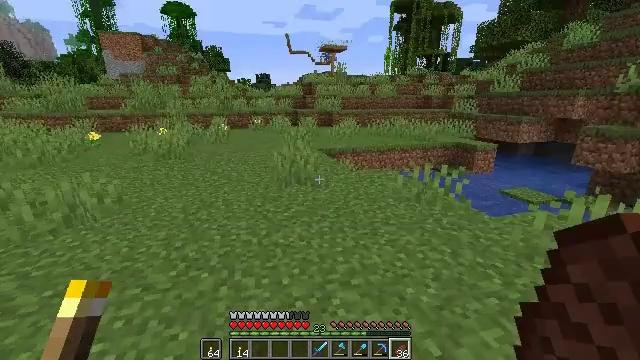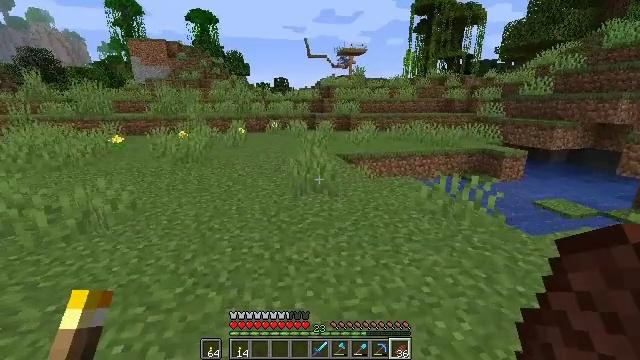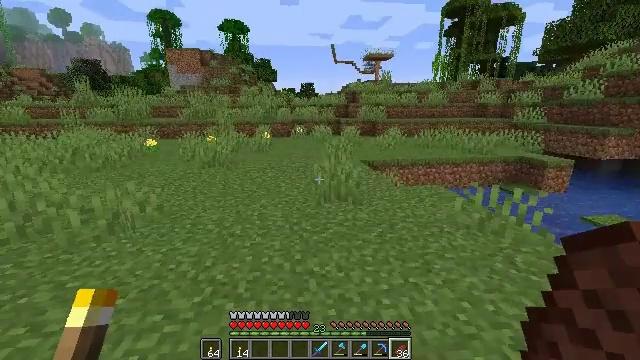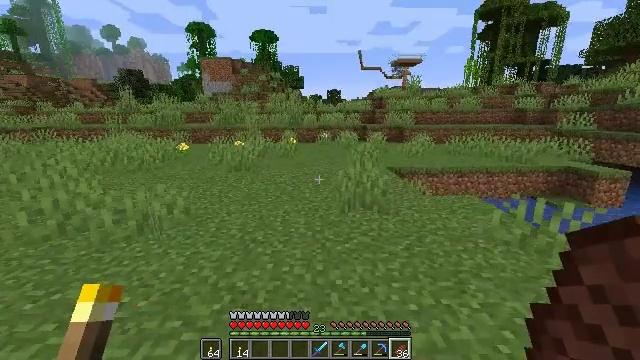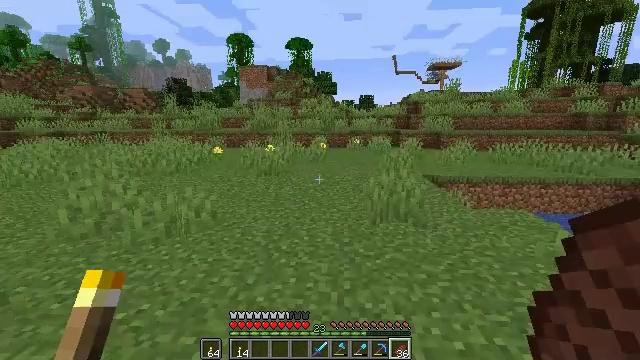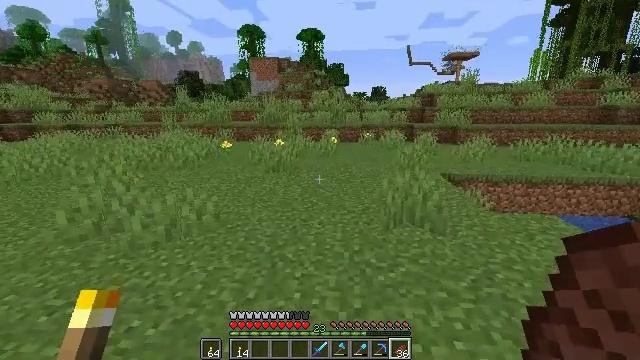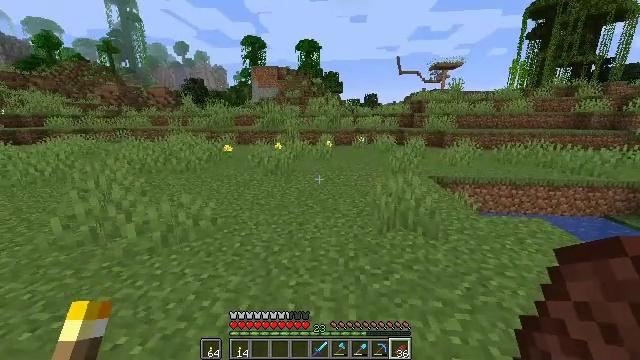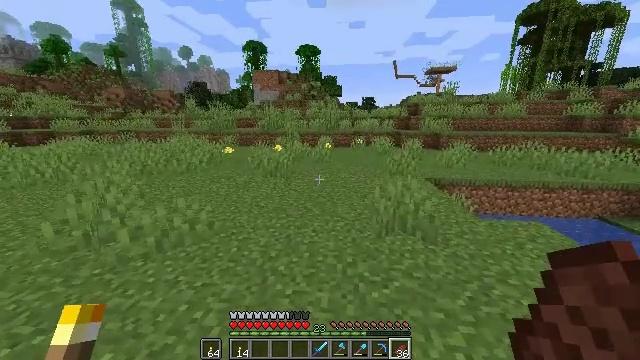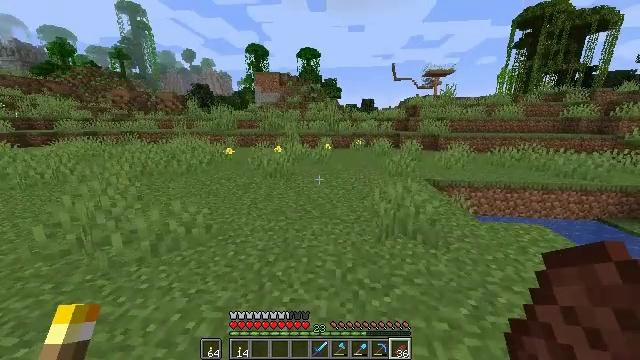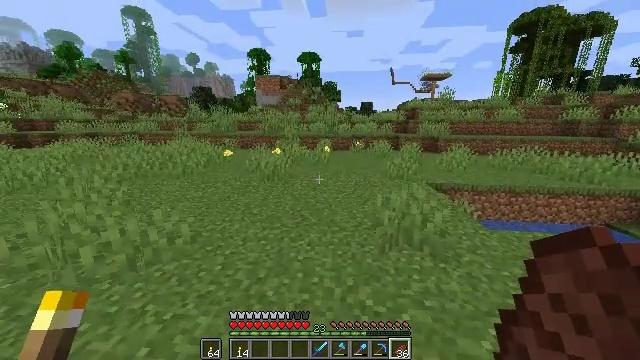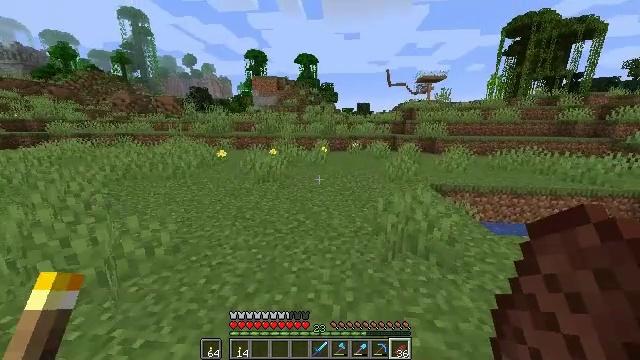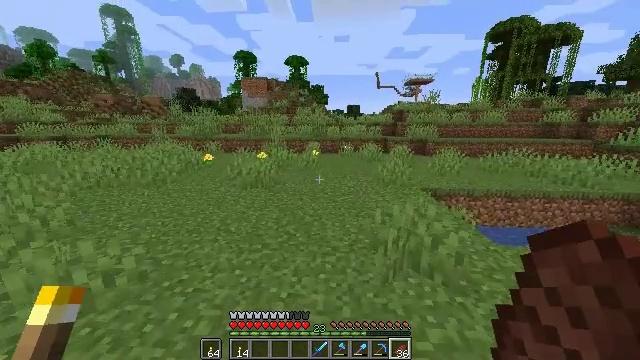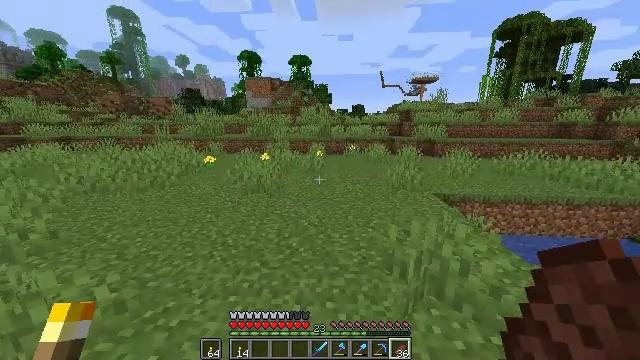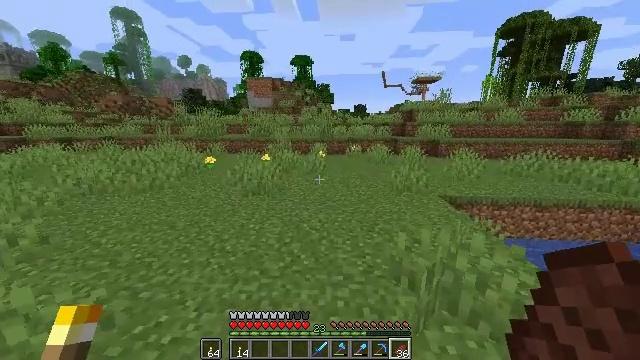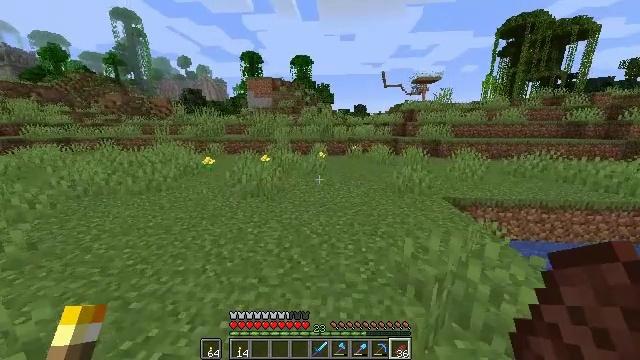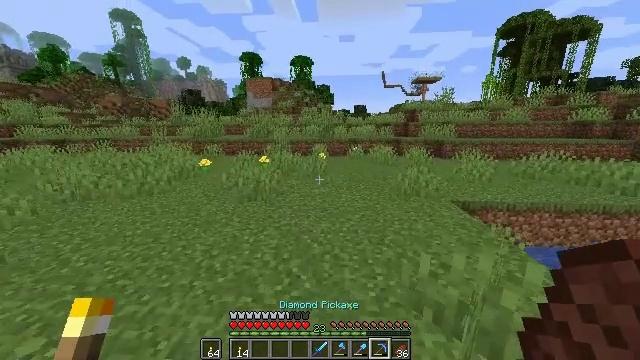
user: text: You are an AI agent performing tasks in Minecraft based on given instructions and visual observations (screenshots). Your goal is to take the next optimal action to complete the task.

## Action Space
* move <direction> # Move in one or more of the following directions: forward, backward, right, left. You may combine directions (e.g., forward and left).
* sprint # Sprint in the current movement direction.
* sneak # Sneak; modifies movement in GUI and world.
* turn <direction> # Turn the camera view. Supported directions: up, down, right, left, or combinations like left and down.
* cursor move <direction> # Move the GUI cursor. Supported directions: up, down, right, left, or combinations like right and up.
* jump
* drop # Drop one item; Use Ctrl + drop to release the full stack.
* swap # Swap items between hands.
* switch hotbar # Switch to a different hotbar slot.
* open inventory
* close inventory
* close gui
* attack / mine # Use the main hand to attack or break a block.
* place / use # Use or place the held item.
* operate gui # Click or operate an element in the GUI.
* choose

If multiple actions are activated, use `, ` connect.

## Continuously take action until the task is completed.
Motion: motion action
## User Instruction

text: Disassemble the jungle fence from a structure.
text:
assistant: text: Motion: move forward, turn left
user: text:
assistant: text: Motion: move forward, turn left and up
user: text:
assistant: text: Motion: move forward, turn left and up
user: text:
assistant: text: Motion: move forward, turn left and up
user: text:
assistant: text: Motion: move forward, sprint, turn left and down
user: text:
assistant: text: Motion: move forward, sprint
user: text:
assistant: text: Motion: move forward, sprint
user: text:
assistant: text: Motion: move forward, sprint
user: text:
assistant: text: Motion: move forward, sprint
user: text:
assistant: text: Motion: move forward
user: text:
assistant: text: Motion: move forward, sprint, turn right
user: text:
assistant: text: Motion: move forward, sprint, turn left
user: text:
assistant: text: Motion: move forward, sprint
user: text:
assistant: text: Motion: move forward, sprint
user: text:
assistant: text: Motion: move forward
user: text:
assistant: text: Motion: move forward
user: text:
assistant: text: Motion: move forward, turn up
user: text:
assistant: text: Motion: move forward
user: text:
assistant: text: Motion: move forward
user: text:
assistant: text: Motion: move forward
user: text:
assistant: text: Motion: move forward, turn right
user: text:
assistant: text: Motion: move forward, turn right
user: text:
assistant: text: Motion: move forward, turn right
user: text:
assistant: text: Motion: move forward
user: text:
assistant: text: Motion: move forward
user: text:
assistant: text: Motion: move forward
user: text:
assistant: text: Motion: move forward
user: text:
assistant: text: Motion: move forward
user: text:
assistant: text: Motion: move forward
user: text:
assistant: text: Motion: move forward